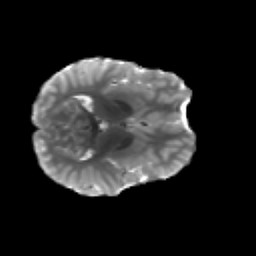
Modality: T2w
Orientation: axial
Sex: male
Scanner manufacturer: siemens
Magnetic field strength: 3 T
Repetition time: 5 s
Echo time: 0.071 s